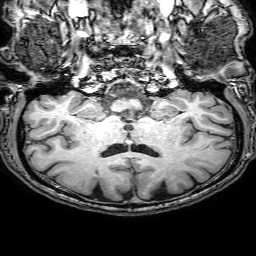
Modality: T1w
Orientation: sagittal
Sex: male
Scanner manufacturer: philips
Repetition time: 0.008214 s
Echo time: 0.00377 s